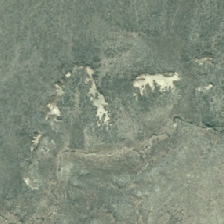
Land cover: low_producing_grassland